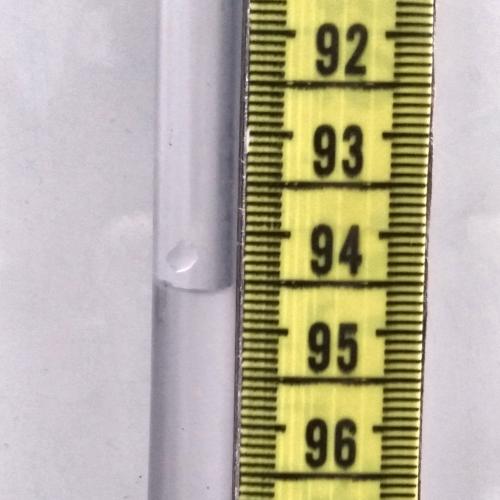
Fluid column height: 94.6 cm